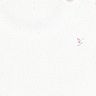
Metastatic tissue present: no